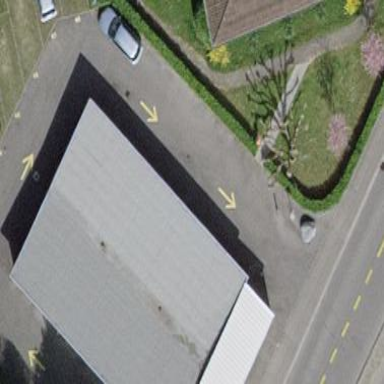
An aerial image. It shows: Garage building.